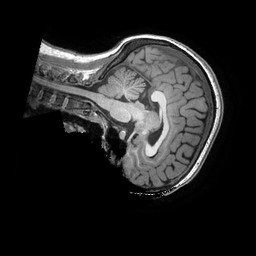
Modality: T1w
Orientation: sagittal
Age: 26
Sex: female
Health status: healthy
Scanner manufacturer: ge